Question:
I want to put the login boxes in the center. Don't know how to do it in the bootstrap. can anyone say it is to be done.
Below is the code that I have written. Please Correct me
'''
<div class="container-fluid">
<div class="starter-template">
<h1>Bootstrap starter template</h1>
<p class="lead">Use this document as a way to quickly start any new project.<br> All you get is this text and a mostly barebones HTML document.</p>
<button type="button" class="btn btn-primary btn-lg">Register</button>
<h3><strong>OR</strong></h3>
</div>
<div class="col-sm-6">
<form class="form-signin" style="text-align:center" role="form">
<h2 class="form-signin-heading">Please sign in to Continue</h2>
<div class="col-lg-7"><input type="email" class="form-control text-center" placeholder="Domain ID" autofocus required></div>
<div class="col-lg-7"><input type="password" class="form-control text-center" placeholder="Password" required></div>
<p><button class="btn btn-lg btn-primary" type="submit">Sign in</button>
</form>
</div>
</div>
'''
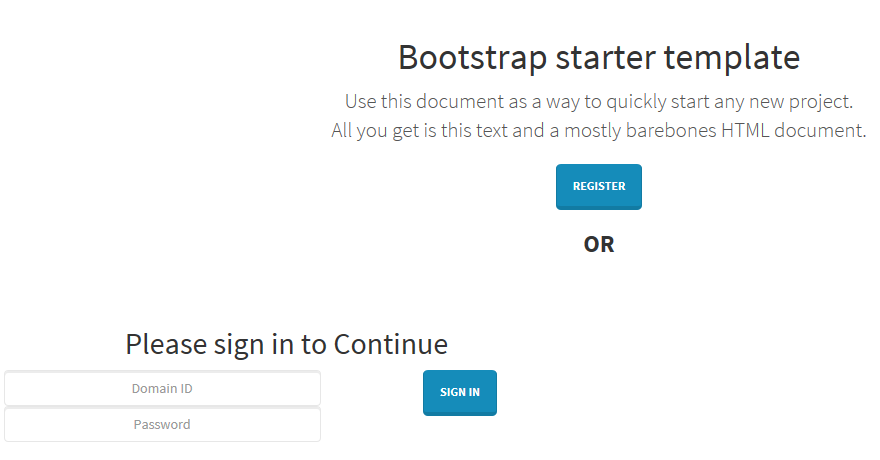
Answer: If you only need to center the Login Div, simply follow the basic bootstrap grid standard.
The grid is divided into 12 columns. To center a div that spans 6 columns , you need it to be 3 columns away from the start very left of the page. i.e col-sm-offset-3
I modified your code to reflect the changes
'''
<div class="container-fluid">
<div class="starter-template text-center">
<h1>Bootstrap starter template</h1>
<p class="lead">Use this document as a way to quickly start any new project.
<br>All you get is this text and a mostly barebones HTML document.</p>
<button type="button" class="btn btn-primary btn-lg">Register</button>
<h3>
<strong>OR</strong>
</h3>
</div>
<div class="col-sm-offset-3 col-sm-6">
<form class="form-signin text-center" role="form">
<h2 class="form-signin-heading">Please sign in to Continue</h2>
<input type="email" class="form-control text-center" placeholder="Domain ID" autofocus required>
<input type="password" class="form-control text-center" placeholder="Password" required>
<br>
<button class="btn btn-md btn-primary" type="submit">Sign in</button>
</form>
</div>
</div>
'''
working code : <URL>